Field crop: maize
Growth stage: 2
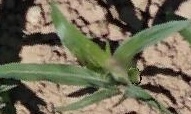
Species: maize